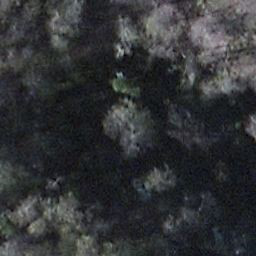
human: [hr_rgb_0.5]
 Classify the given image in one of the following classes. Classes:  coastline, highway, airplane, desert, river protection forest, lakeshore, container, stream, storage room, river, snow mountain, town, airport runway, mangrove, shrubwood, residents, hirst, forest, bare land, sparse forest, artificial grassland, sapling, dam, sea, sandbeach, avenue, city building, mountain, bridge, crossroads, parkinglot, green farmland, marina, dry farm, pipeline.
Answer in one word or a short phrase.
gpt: shrubwood